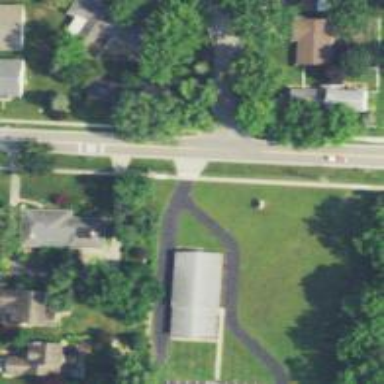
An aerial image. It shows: Asphalt footway crossing.